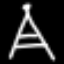
Label: The Eiffel Tower